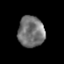
Tissue: prostate
Cell type: T cells
Senescence score: 0.2526
Nuclear area (px): 803
Mean DAPI intensity: 115.557